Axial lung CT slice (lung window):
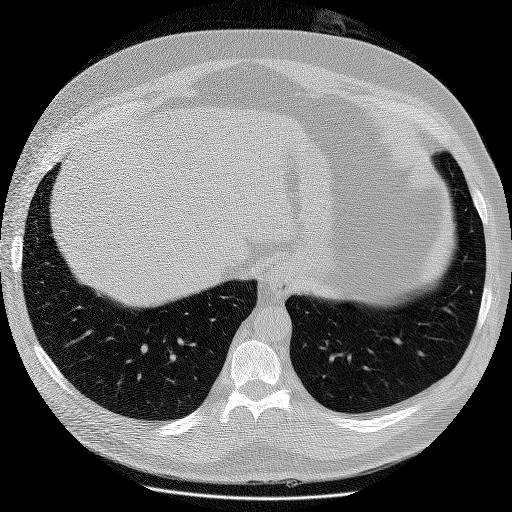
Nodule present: no